Aerial crown-view tile of a tropical tree (Barro Colorado Island, Panama), acquired 20250616:
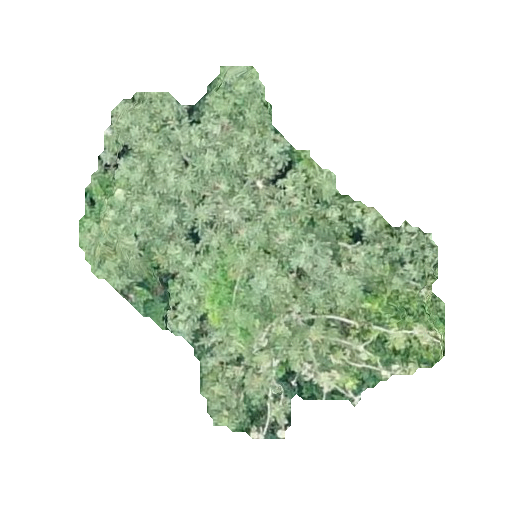
Species: Cecropia insignis
GBIF accepted scientific name: Cecropia insignis
Crown area: 117.665 m²